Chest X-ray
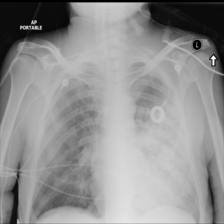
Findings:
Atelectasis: positive
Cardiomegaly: negative
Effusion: negative
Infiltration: negative
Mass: negative
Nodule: negative
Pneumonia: negative
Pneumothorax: negative
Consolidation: positive
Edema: negative
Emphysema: negative
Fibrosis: negative
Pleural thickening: negative
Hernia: negative